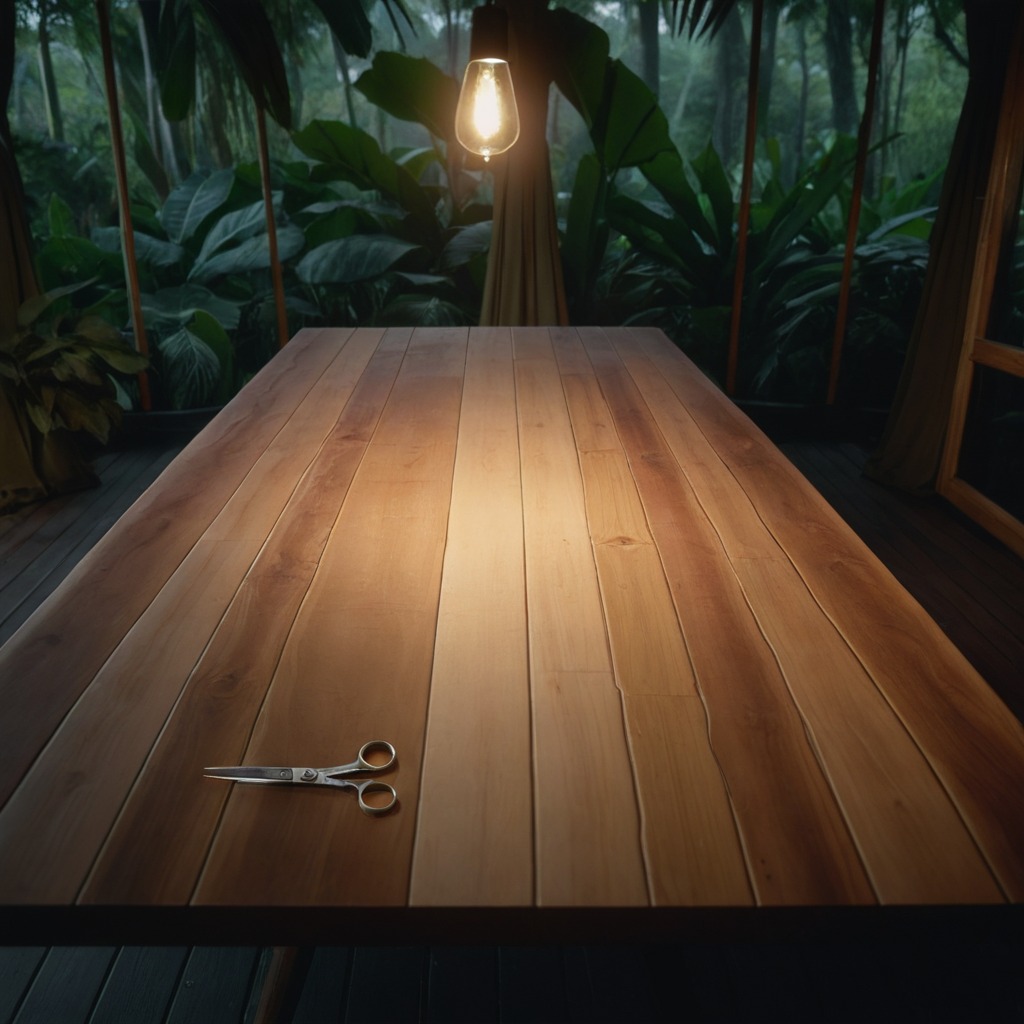
A scissor lies on the wooden table.